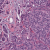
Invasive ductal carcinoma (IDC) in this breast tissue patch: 1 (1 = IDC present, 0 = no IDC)